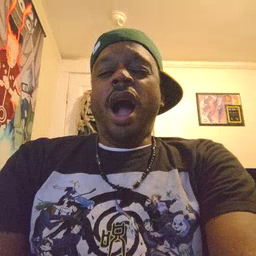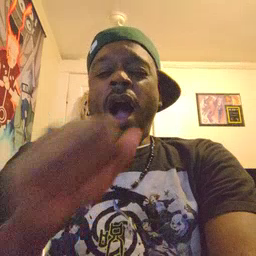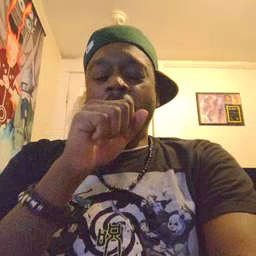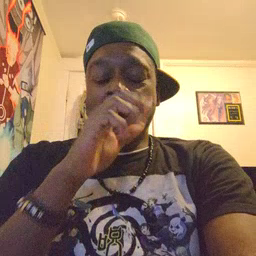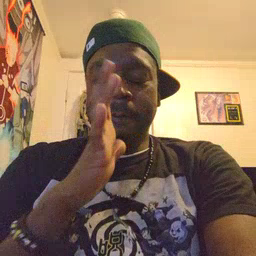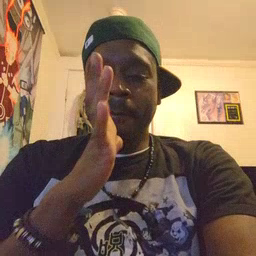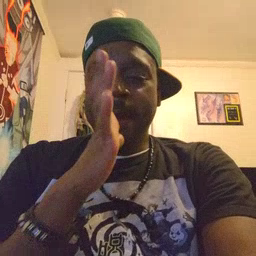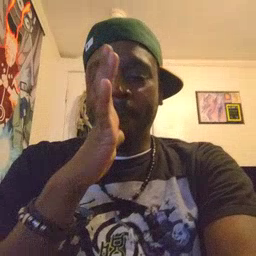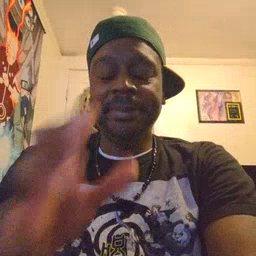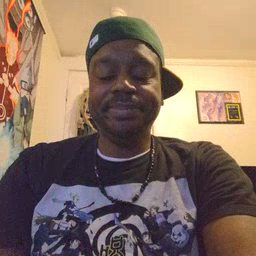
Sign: mom